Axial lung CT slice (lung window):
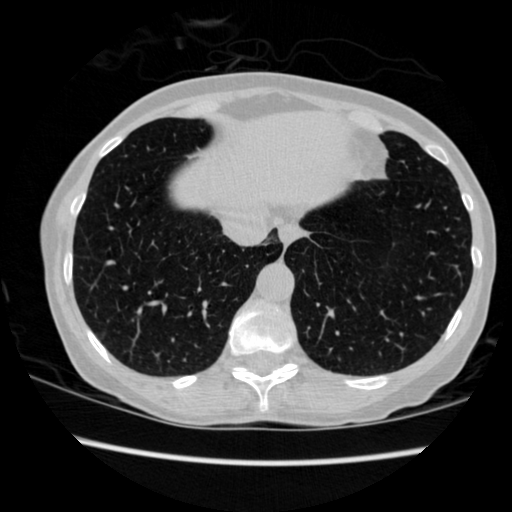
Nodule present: no